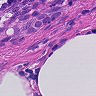
Metastatic tissue present: yes